Interaction volume radius: 10 \u00c5
Interaction volume height: 25 \u00c5
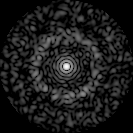
Disorder parameter: 0.8321